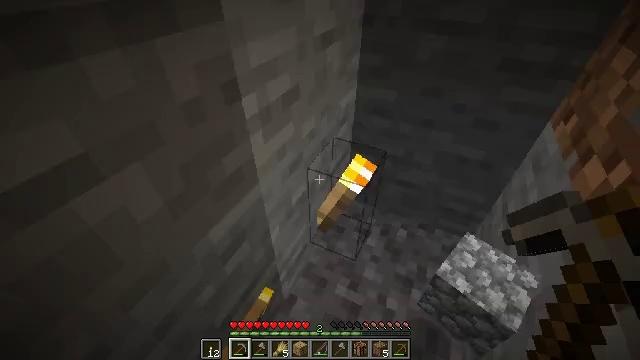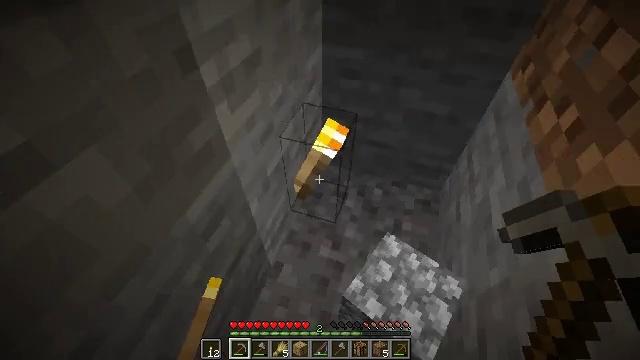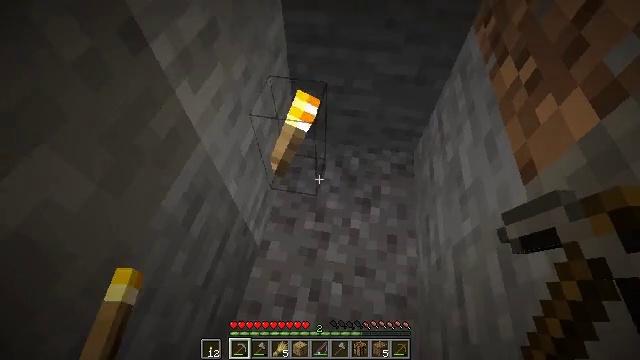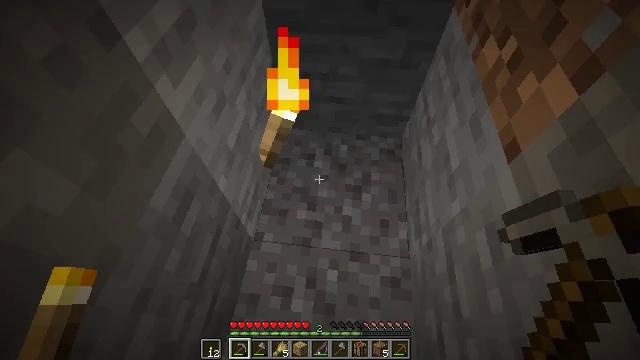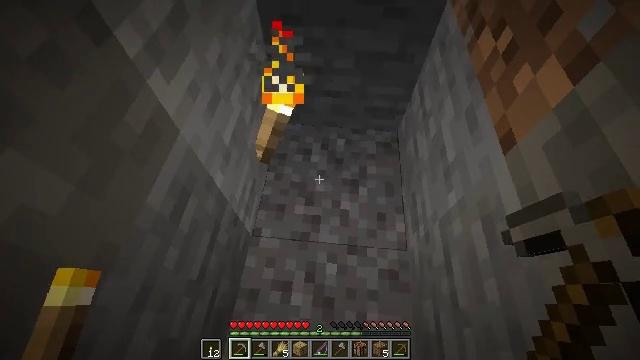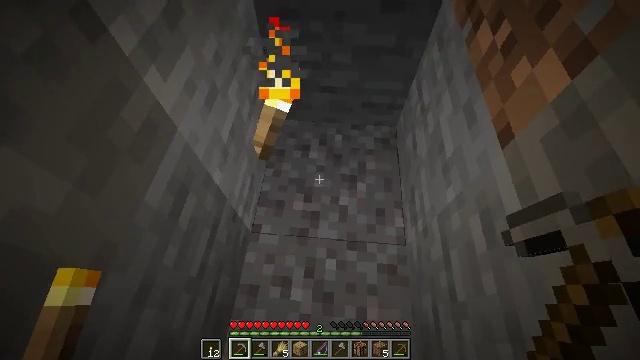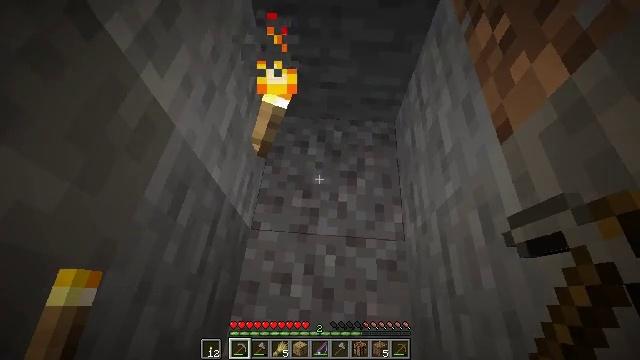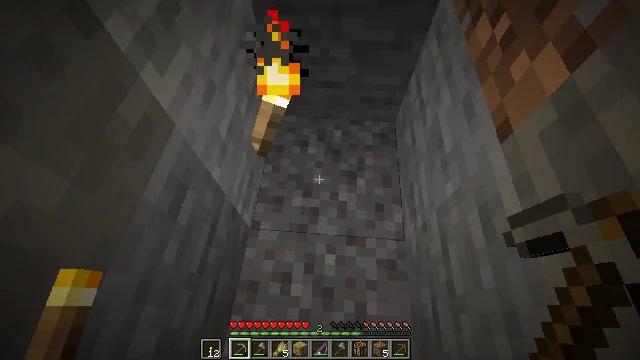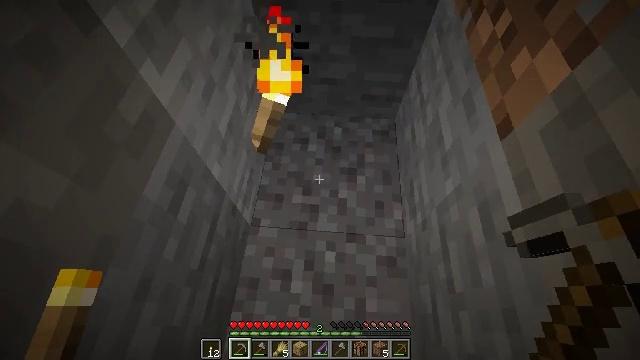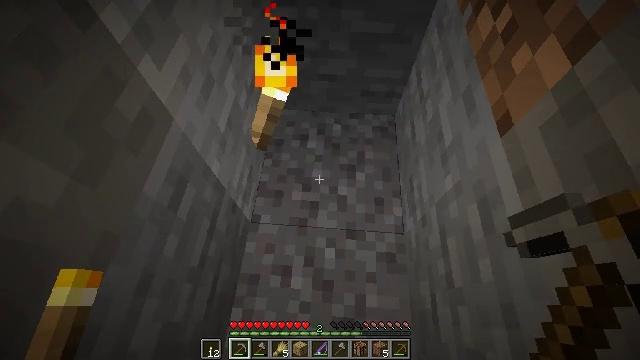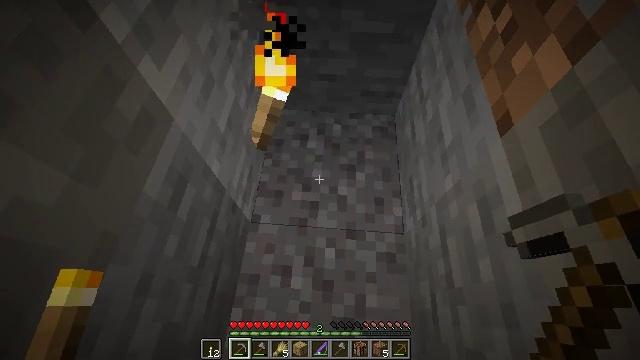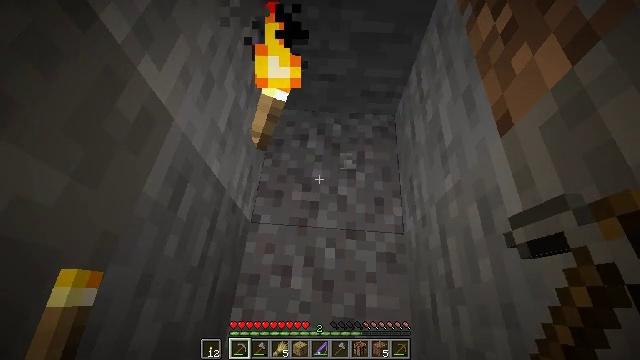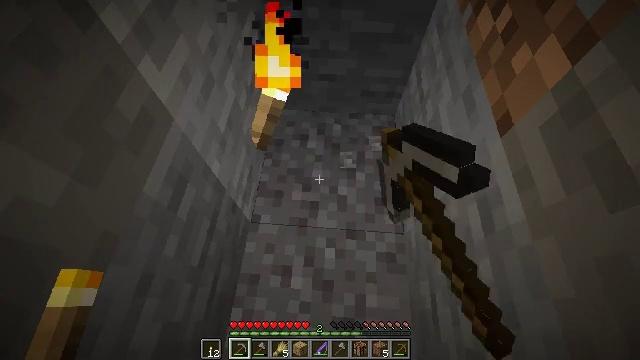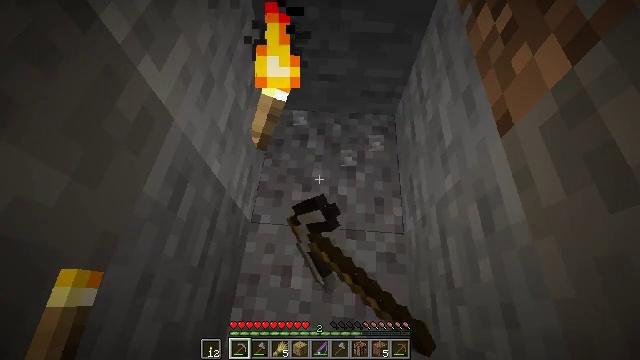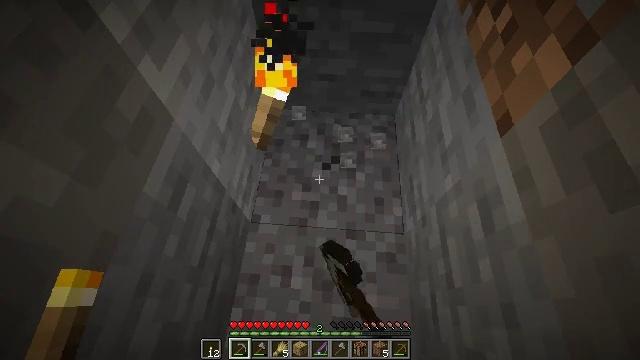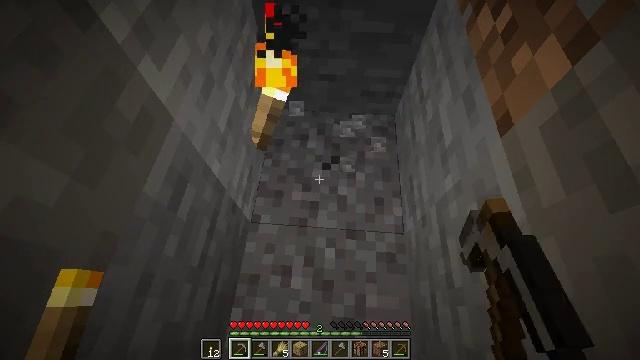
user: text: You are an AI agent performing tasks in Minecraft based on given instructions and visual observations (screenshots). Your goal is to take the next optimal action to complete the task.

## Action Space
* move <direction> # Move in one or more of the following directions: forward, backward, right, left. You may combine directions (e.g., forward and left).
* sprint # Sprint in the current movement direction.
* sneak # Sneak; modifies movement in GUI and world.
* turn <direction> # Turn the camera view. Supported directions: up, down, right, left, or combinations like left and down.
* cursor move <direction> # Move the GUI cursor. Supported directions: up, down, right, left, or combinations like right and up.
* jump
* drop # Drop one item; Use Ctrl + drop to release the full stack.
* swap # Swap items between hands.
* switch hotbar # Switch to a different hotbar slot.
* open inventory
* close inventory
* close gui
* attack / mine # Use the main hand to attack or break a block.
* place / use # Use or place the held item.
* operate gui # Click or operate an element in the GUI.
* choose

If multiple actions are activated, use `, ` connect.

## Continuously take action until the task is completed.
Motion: motion action
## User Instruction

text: Break the gravel block.
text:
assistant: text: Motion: turn right and down
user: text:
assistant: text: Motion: turn right and down
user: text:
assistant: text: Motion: turn right and down
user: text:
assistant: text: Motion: turn right and down
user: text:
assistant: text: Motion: no_op
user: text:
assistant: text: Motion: no_op
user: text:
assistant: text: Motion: no_op
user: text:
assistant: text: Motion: no_op
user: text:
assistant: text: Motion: no_op
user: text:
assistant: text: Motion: no_op
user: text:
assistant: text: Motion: attack / mine
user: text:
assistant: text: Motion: attack / mine
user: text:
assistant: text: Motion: attack / mine
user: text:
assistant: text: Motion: attack / mine
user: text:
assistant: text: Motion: attack / mine
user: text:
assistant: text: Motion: attack / mine
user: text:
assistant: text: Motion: attack / mine
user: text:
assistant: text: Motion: attack / mine
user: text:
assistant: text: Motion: attack / mine
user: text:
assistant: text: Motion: attack / mine
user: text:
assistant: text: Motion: attack / mine
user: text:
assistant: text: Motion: attack / mine
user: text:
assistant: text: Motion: attack / mine
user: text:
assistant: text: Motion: attack / mine
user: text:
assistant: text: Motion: attack / mine
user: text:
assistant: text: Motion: attack / mine
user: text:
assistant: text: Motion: attack / mine
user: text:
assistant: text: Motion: attack / mine
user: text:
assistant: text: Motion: attack / mine
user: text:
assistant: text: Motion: attack / mine